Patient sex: F
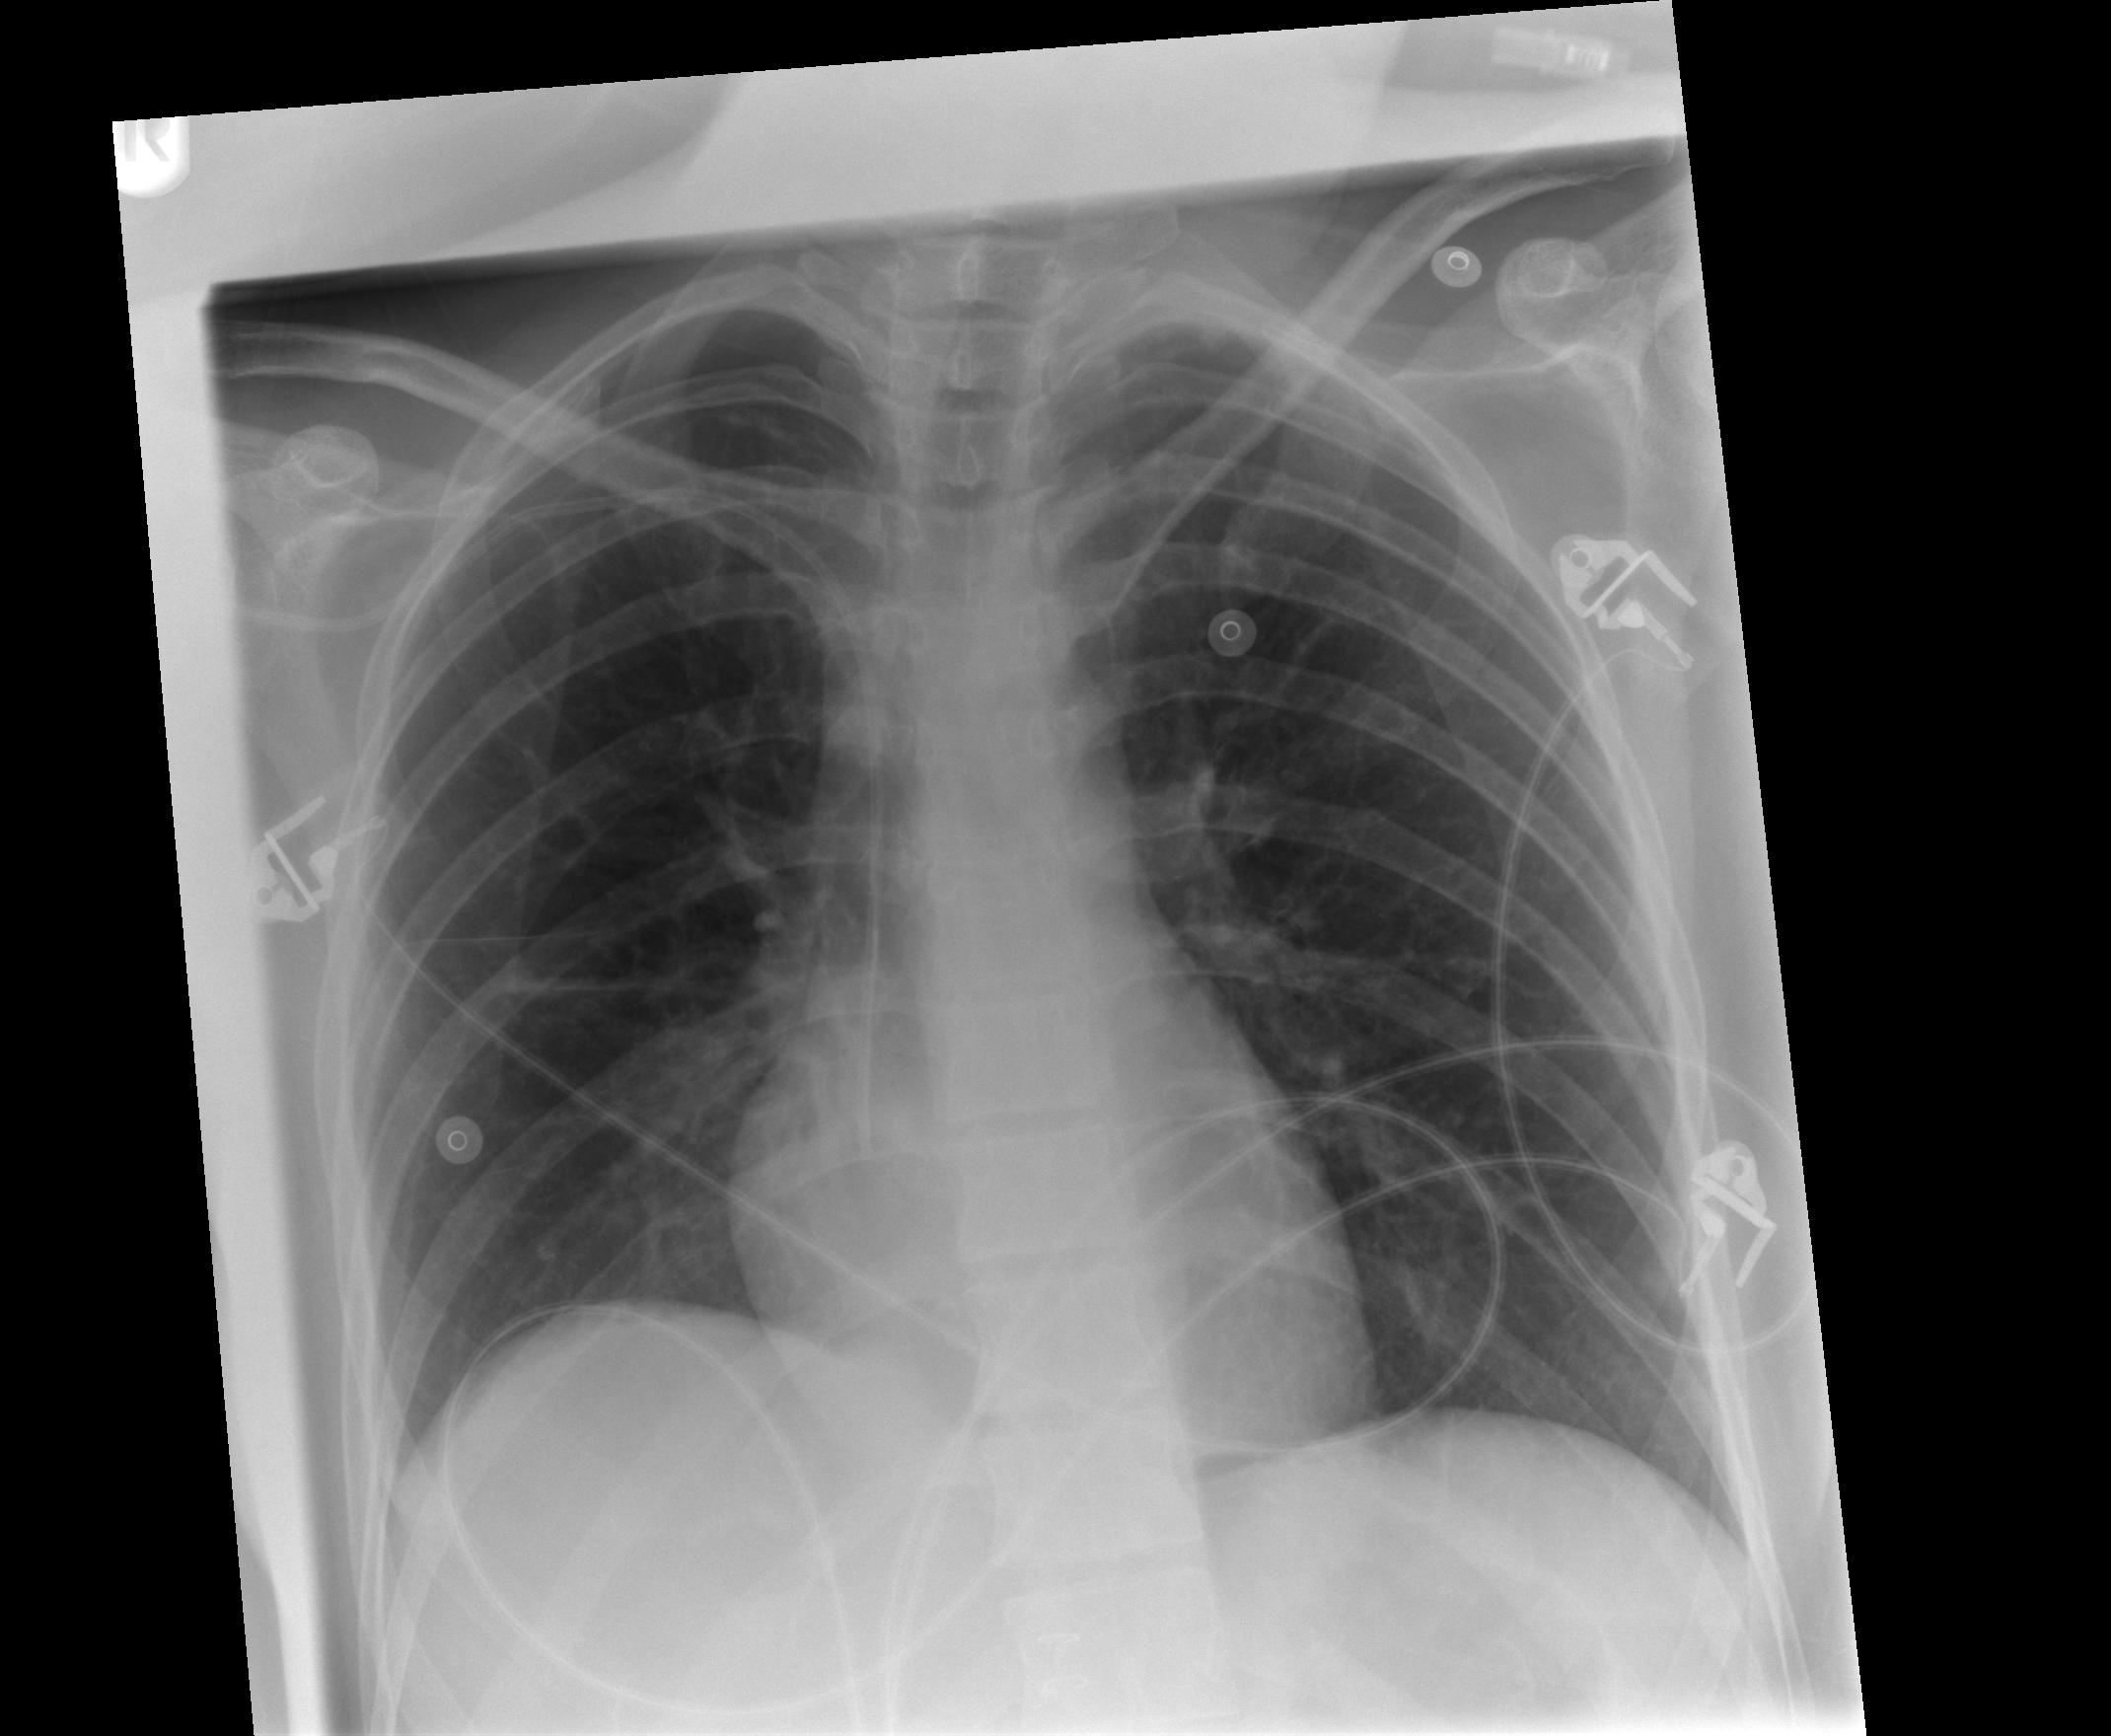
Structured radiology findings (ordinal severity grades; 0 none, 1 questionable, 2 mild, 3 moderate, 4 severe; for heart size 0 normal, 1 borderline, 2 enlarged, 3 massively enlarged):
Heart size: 0
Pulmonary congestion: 0
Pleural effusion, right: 1
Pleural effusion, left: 0
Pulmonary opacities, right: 0
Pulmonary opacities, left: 0
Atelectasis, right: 2
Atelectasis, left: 2